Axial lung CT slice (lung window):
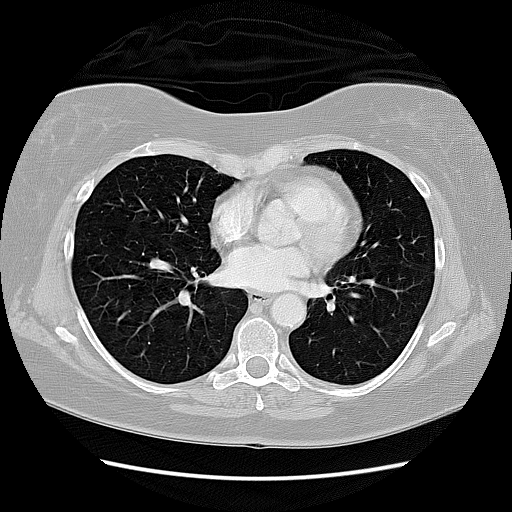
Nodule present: no